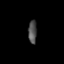
Tissue: lung
Cell type: Myeloid cells
Senescence score: 0.5485
Nuclear area (px): 194
Mean DAPI intensity: 78.835